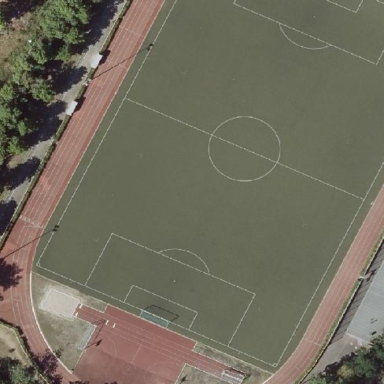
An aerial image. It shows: Soccer pitch for leisureland activities.